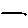
Label: line